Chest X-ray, PA view. Patient: 53 years old, sex F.
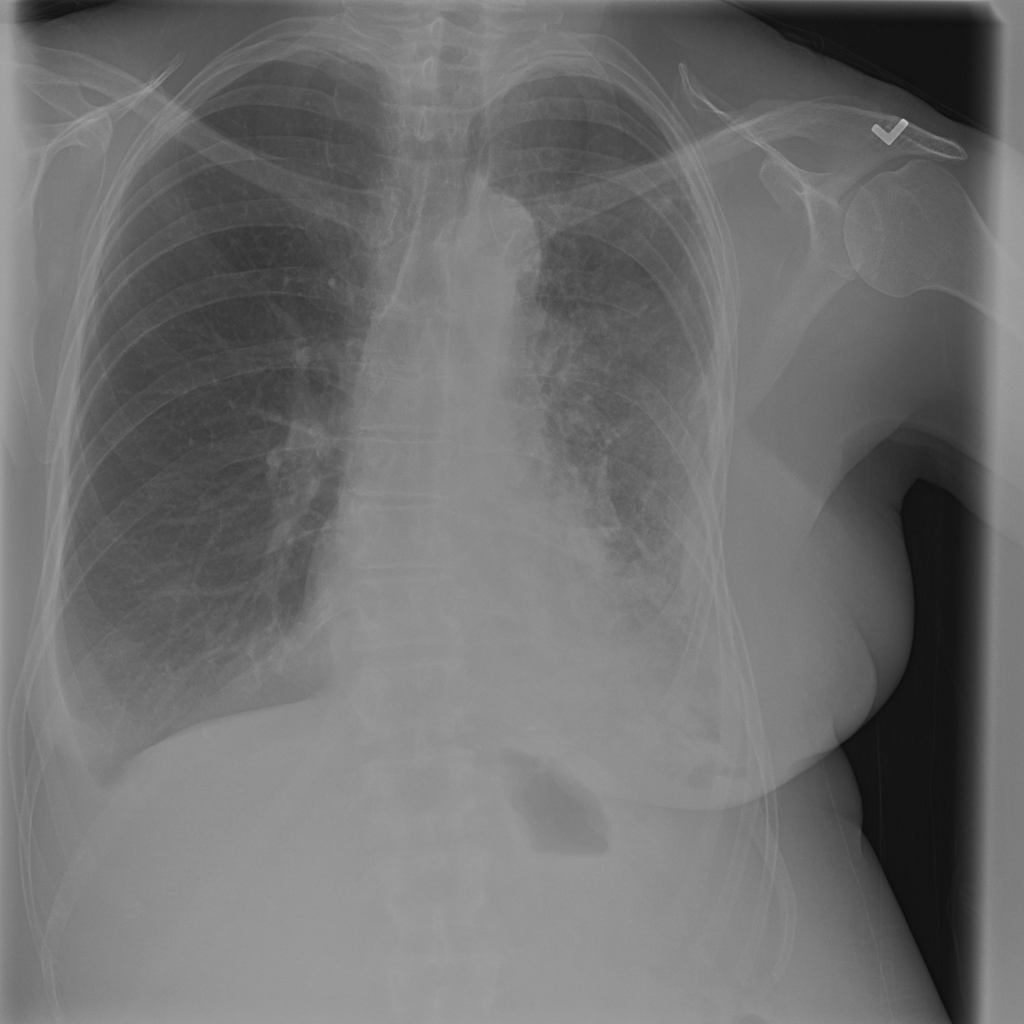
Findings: Atelectasis, Effusion, Mass, Pleural_Thickening